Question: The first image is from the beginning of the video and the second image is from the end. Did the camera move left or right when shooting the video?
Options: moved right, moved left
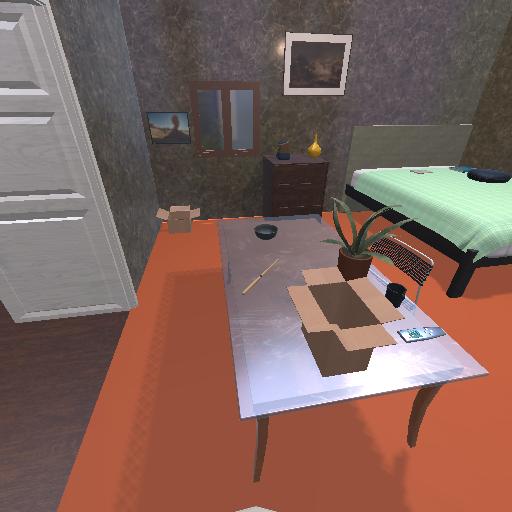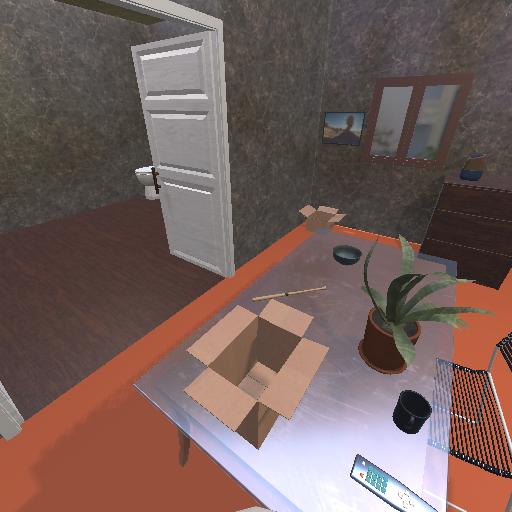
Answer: moved right